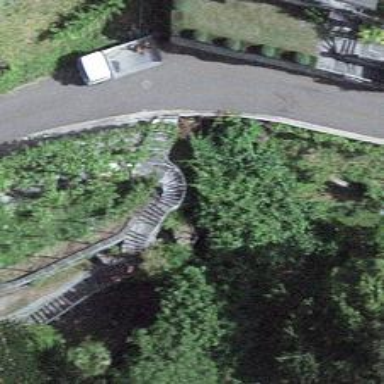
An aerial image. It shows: Set of steps on the road.